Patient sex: M
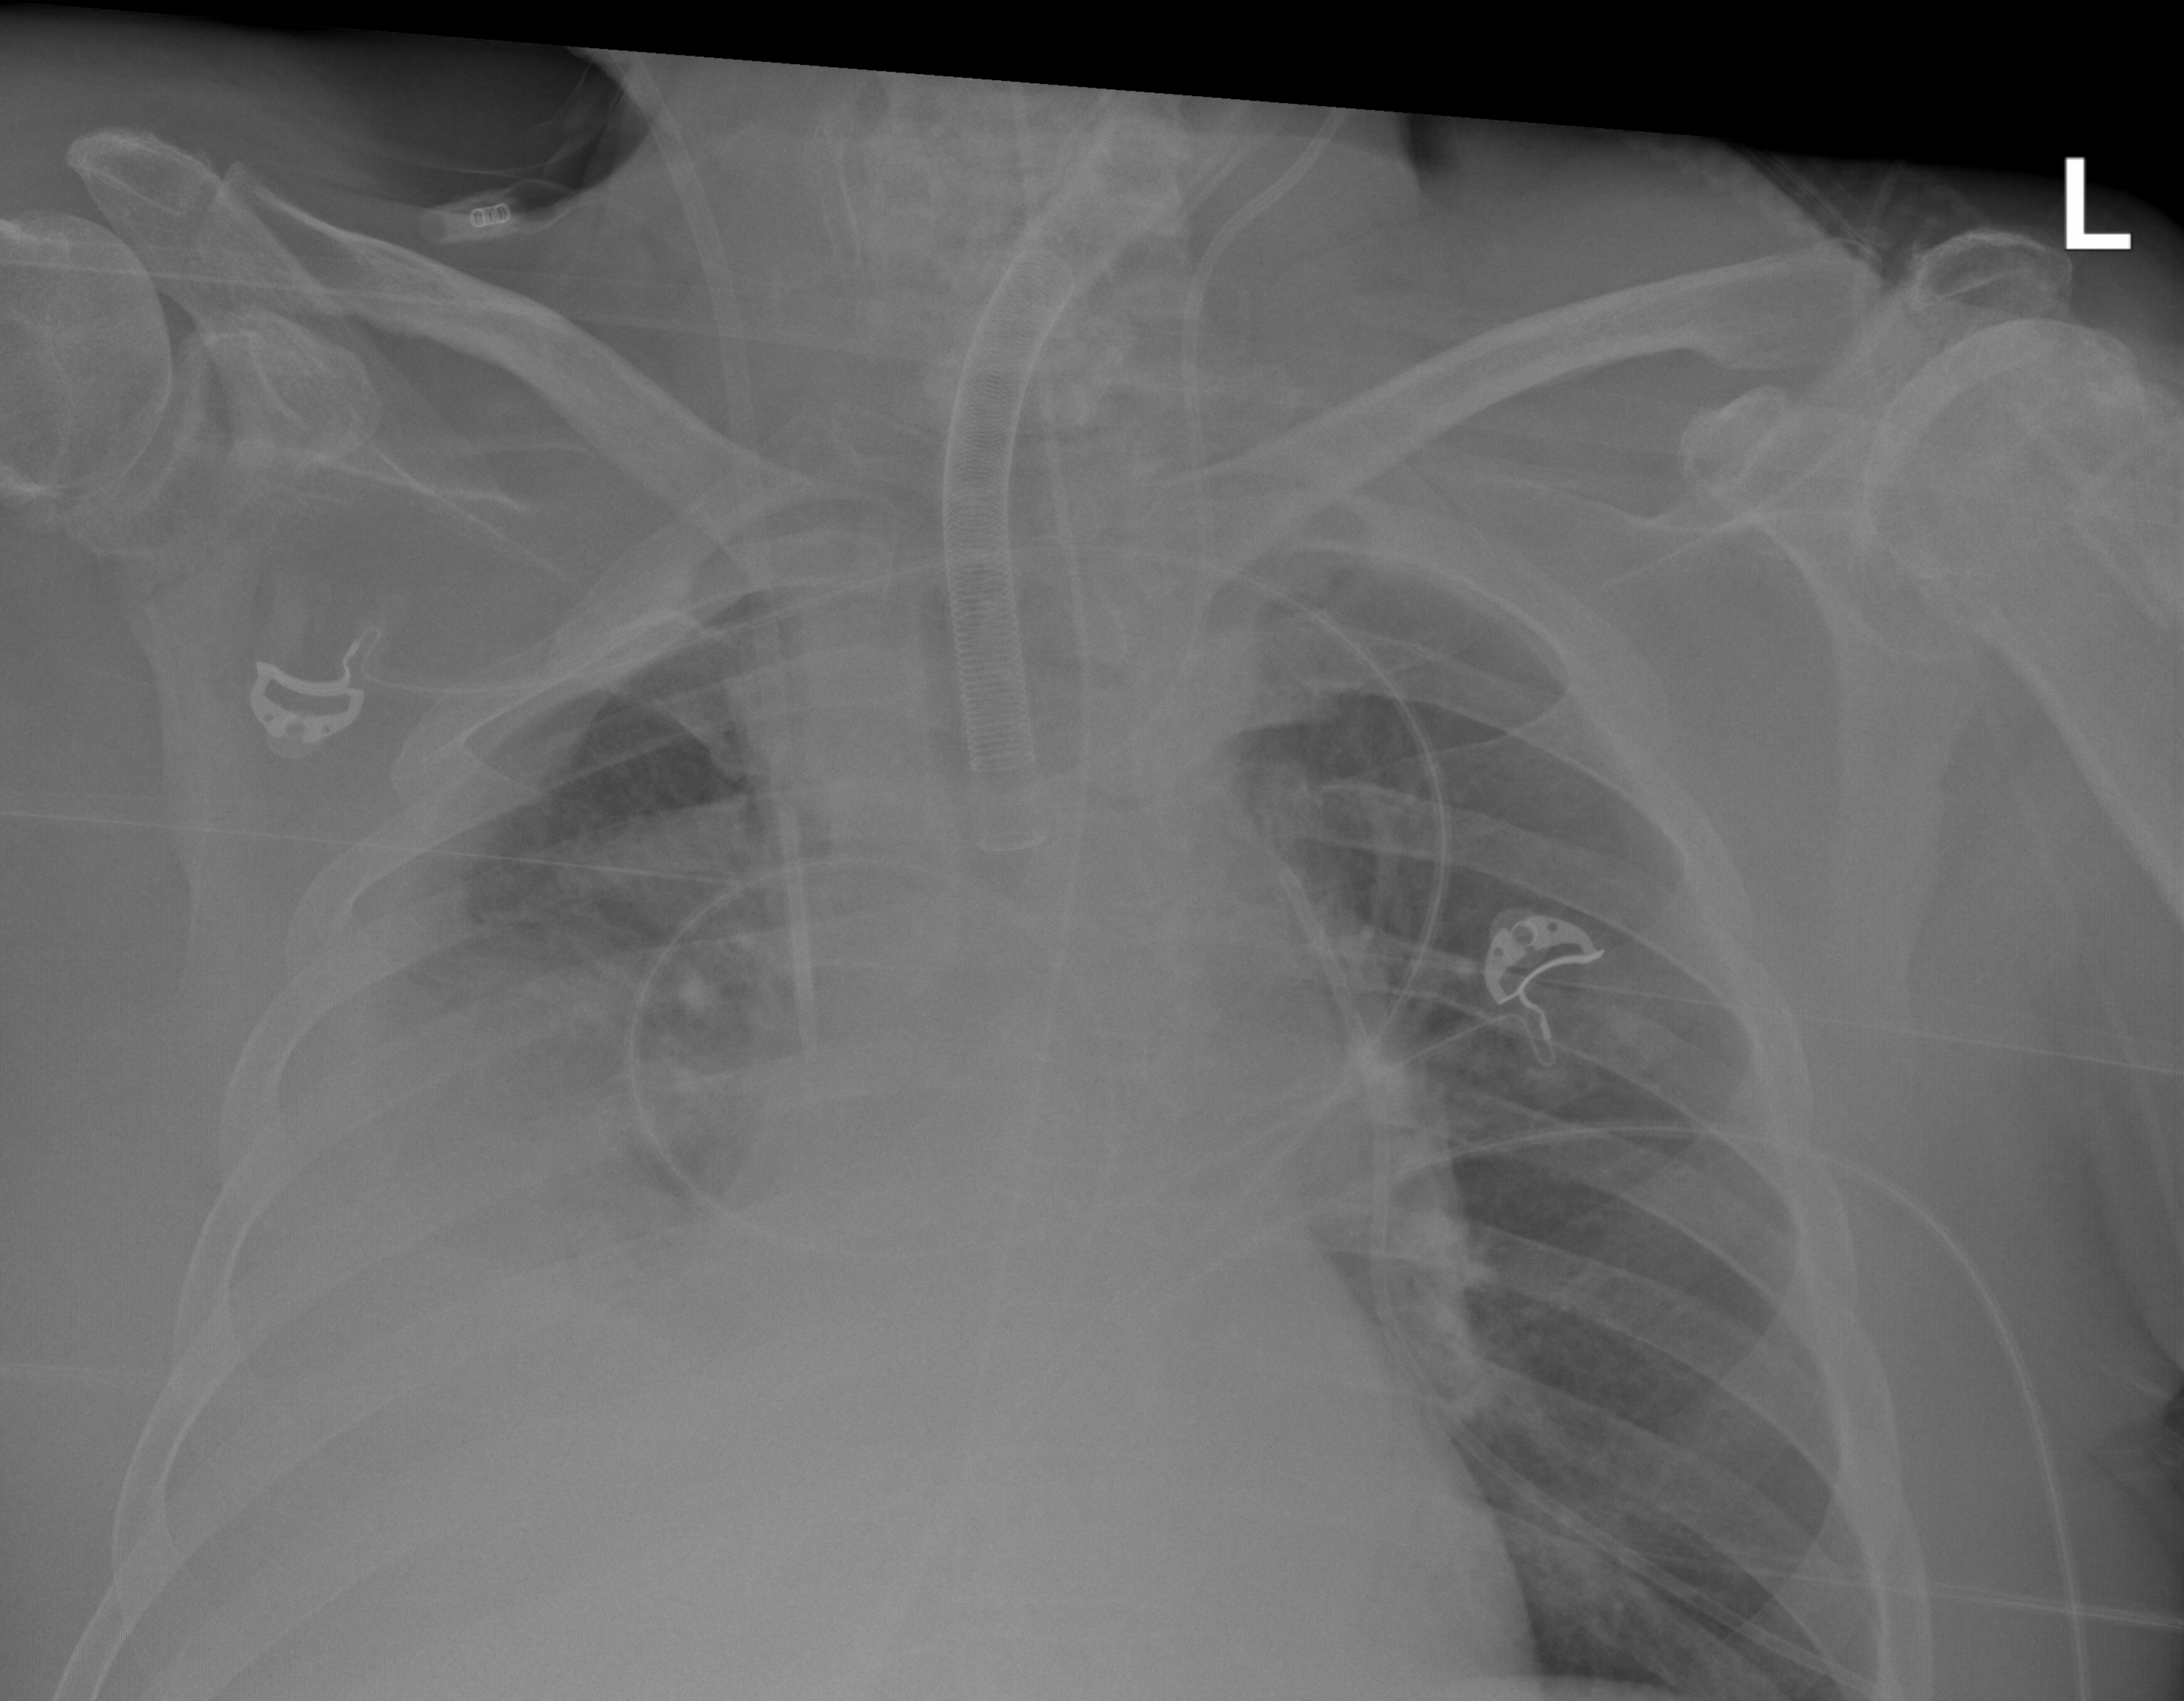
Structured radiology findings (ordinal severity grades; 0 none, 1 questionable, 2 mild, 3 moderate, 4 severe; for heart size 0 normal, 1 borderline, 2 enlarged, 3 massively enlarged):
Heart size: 2
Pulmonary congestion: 2
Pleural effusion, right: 3
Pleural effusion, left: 0
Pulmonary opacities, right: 2
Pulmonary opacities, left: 0
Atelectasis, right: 3
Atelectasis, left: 2